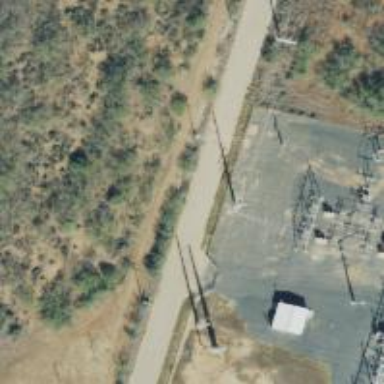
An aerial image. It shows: Power tower.